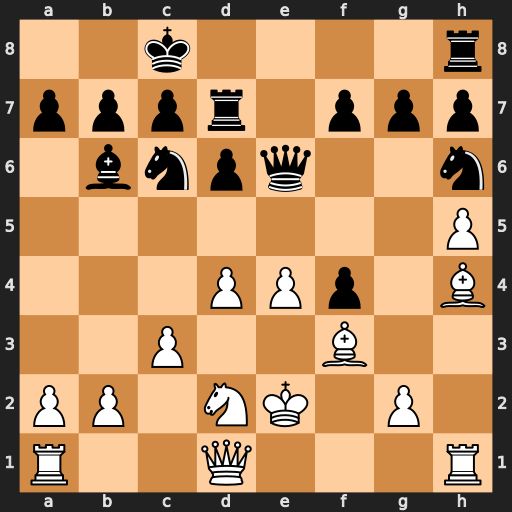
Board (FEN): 2k4r/pppr1ppp/1bnpq2n/7P/3PPp1B/2P2B2/PP1NK1P1/R2Q3R
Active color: w
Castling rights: -
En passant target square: -
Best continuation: d5 Qe8 dxc6